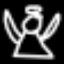
Label: angel